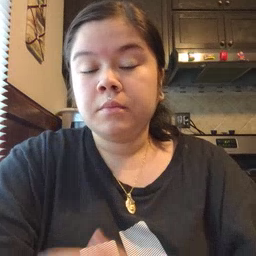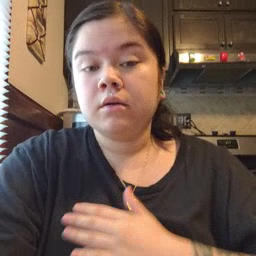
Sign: minemy